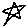
Label: star